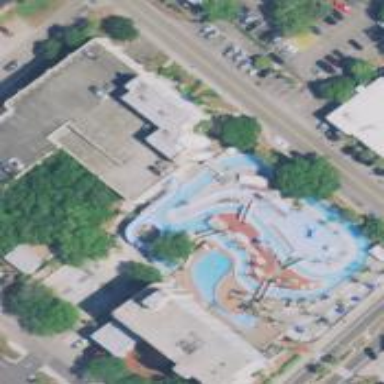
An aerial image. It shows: Water slide attraction.